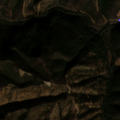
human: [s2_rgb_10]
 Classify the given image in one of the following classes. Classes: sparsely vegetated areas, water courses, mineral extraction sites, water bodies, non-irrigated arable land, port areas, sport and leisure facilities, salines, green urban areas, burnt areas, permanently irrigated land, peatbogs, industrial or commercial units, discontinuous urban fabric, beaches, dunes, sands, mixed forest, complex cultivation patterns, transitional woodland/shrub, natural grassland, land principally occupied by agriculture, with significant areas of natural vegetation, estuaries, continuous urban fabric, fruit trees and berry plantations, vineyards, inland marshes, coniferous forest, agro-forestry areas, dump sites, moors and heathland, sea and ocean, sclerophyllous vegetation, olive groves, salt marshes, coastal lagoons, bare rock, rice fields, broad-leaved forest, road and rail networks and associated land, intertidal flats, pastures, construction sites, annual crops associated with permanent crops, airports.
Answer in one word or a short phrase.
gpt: broad-leaved forest, transitional woodland/shrub